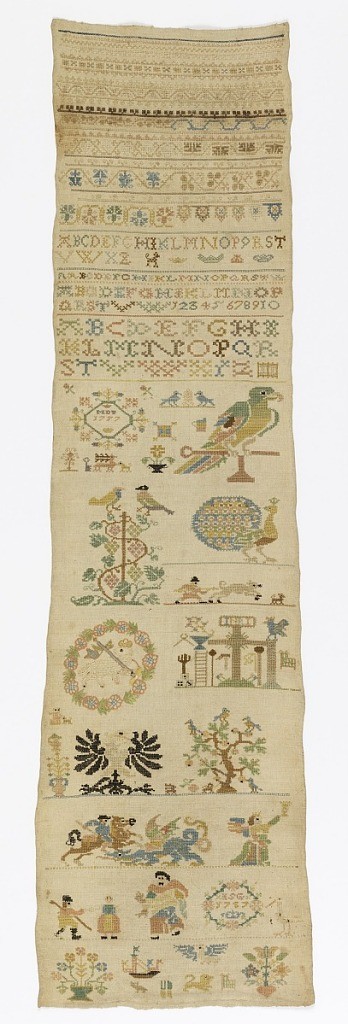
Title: Sampler
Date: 1757
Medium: silk embroidery on linen foundation Technique: cross, satin, stem and knot stitches on plain weave
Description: Cross borders containing geometric and floral patterns, alphabets, numerals; in panel are two medallions with initials "MDF" and "ISG" and the date "1757."  Also features Crucifixion, Pascal Lamb, St. George and the Dragon and various animals.